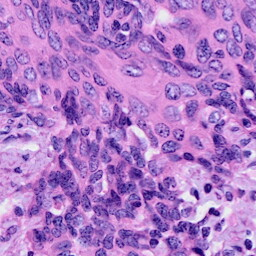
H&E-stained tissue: Cervix